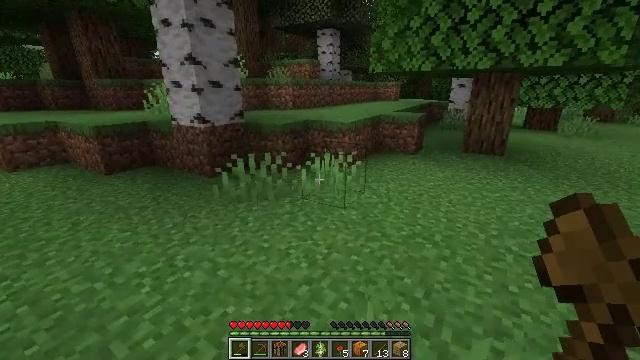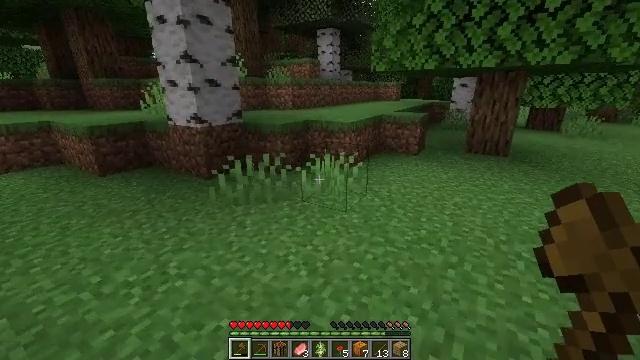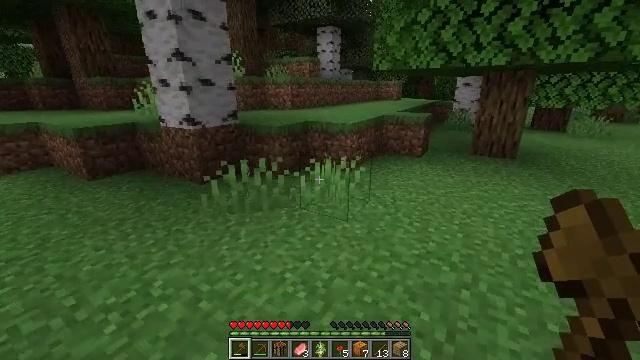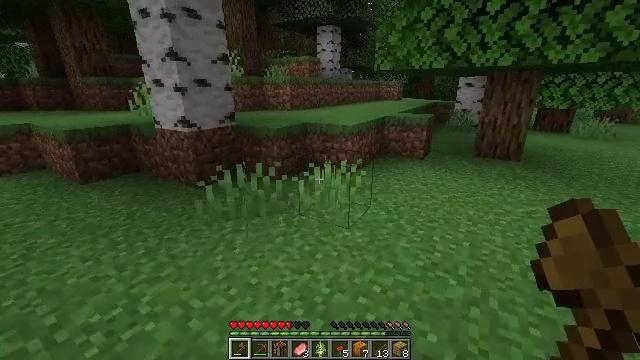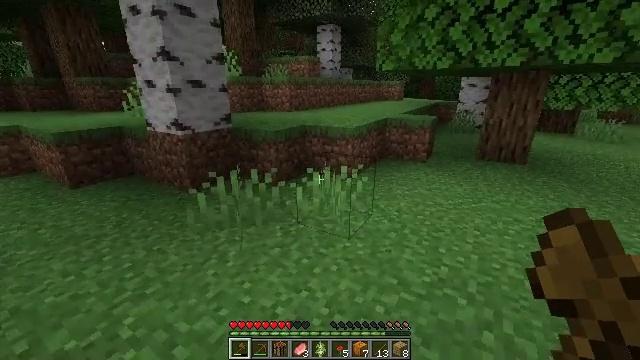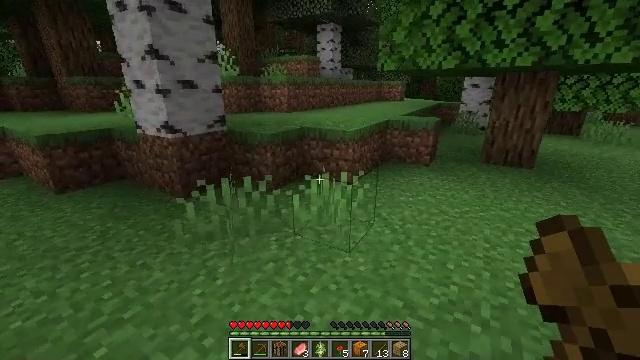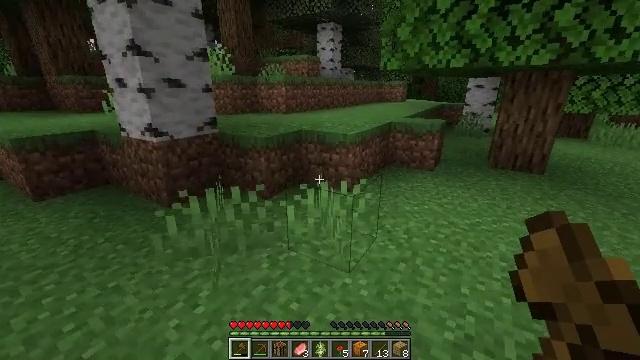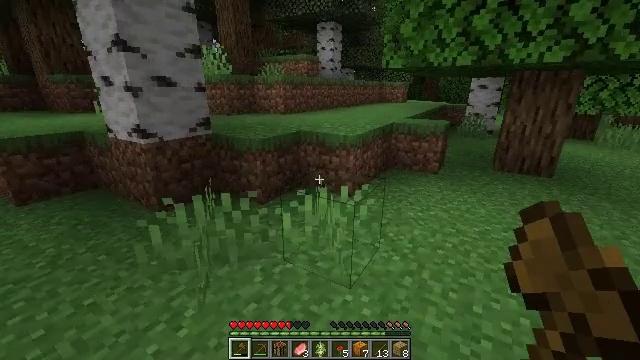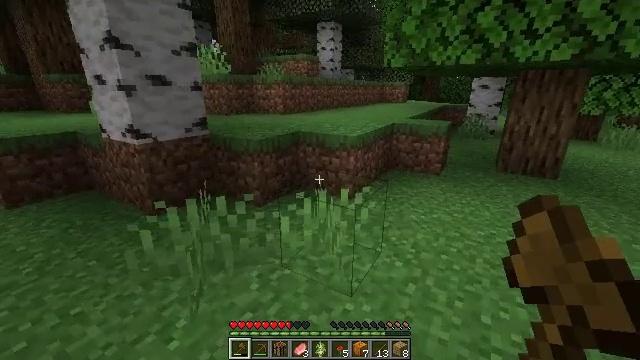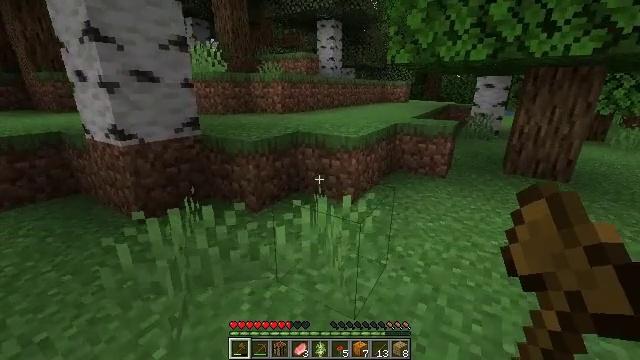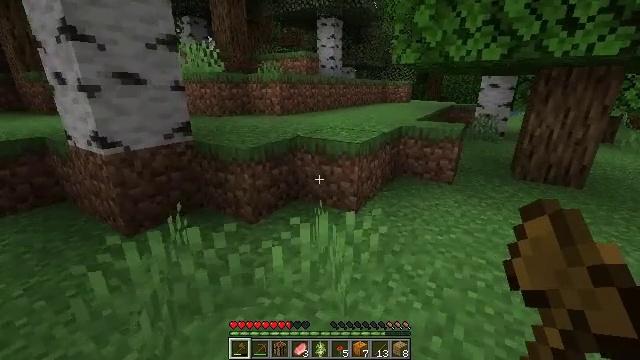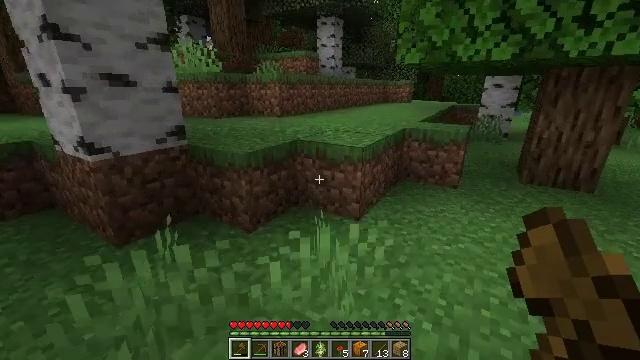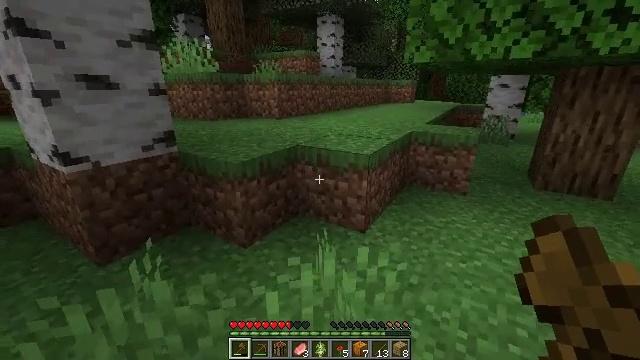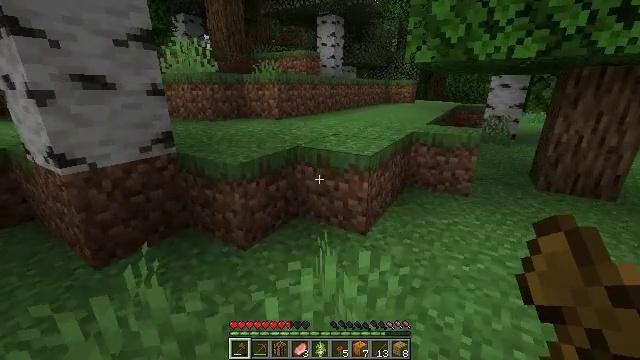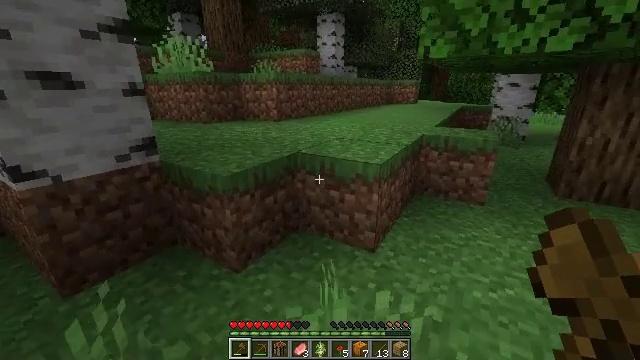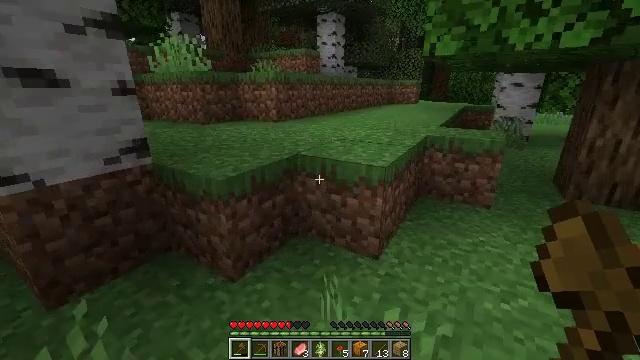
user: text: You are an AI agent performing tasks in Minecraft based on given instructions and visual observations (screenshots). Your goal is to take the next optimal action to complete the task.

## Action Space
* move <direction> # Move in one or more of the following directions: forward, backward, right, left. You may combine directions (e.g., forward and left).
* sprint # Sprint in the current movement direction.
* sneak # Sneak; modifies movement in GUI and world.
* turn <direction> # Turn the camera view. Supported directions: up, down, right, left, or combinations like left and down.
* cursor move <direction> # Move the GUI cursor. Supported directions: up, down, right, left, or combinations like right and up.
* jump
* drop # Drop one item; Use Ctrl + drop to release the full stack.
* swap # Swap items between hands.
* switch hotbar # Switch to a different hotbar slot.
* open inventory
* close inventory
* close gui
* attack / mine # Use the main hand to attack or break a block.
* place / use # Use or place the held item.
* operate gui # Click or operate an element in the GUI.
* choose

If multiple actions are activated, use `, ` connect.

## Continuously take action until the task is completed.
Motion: motion action
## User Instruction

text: Collect peony flowers for dye.
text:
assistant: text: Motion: move forward, sprint
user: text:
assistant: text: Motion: move forward
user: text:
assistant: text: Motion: move forward
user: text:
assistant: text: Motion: move forward
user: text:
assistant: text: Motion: move forward
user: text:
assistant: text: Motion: move forward
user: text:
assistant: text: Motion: move forward
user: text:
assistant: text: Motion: move forward
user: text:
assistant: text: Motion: move forward
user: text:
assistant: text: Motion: move forward
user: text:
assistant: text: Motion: move forward
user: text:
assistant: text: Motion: move forward
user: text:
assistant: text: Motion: move forward
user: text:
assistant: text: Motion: move forward
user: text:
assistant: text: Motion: move forward
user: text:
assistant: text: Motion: move forward, turn left and up
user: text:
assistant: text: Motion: move forward, turn left and up
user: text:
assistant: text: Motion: move forward, jump
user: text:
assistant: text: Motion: move forward, jump
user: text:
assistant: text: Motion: move forward, jump
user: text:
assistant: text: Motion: move forward, jump
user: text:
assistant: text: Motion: move forward
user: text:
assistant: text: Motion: move forward
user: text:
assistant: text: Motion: move forward
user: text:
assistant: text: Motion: move forward
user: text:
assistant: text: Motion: move forward, turn right
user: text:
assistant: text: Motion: move forward, turn right
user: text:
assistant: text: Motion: move forward, turn right, jump
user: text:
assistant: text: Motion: move forward, turn right, jump
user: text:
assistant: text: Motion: move forward, turn right, jump